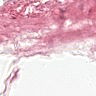
Metastatic tissue present: no